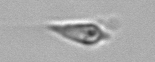
Label: Oxytoxum